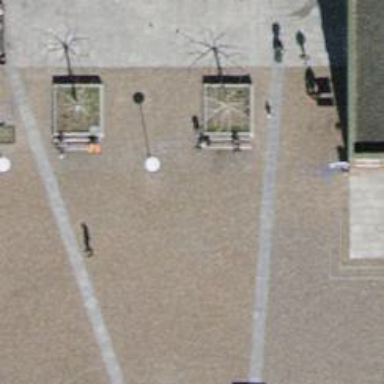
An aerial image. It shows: Brown bench.